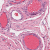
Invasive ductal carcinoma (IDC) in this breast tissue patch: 0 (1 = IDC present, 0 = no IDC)